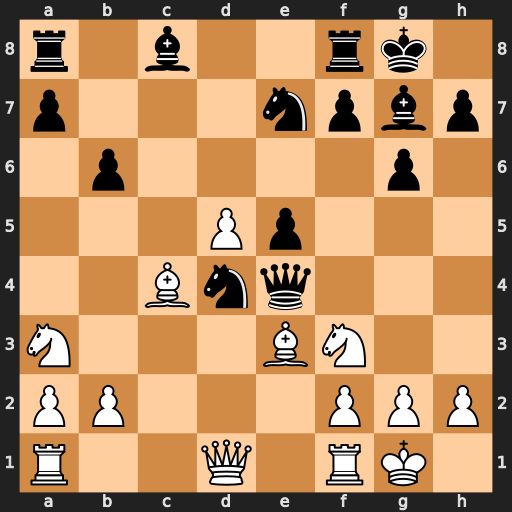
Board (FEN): r1b2rk1/p3npbp/1p4p1/3Pp3/2Bnq3/N3BN2/PP3PPP/R2Q1RK1
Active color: w
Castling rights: -
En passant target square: -
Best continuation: Bxd4 exd4 Re1 Qf4 Rxe7